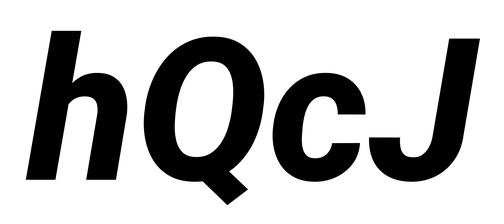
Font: Roboto-Italic_ExtraBold_Italic